Platform: macOS
Application: Arc Browser
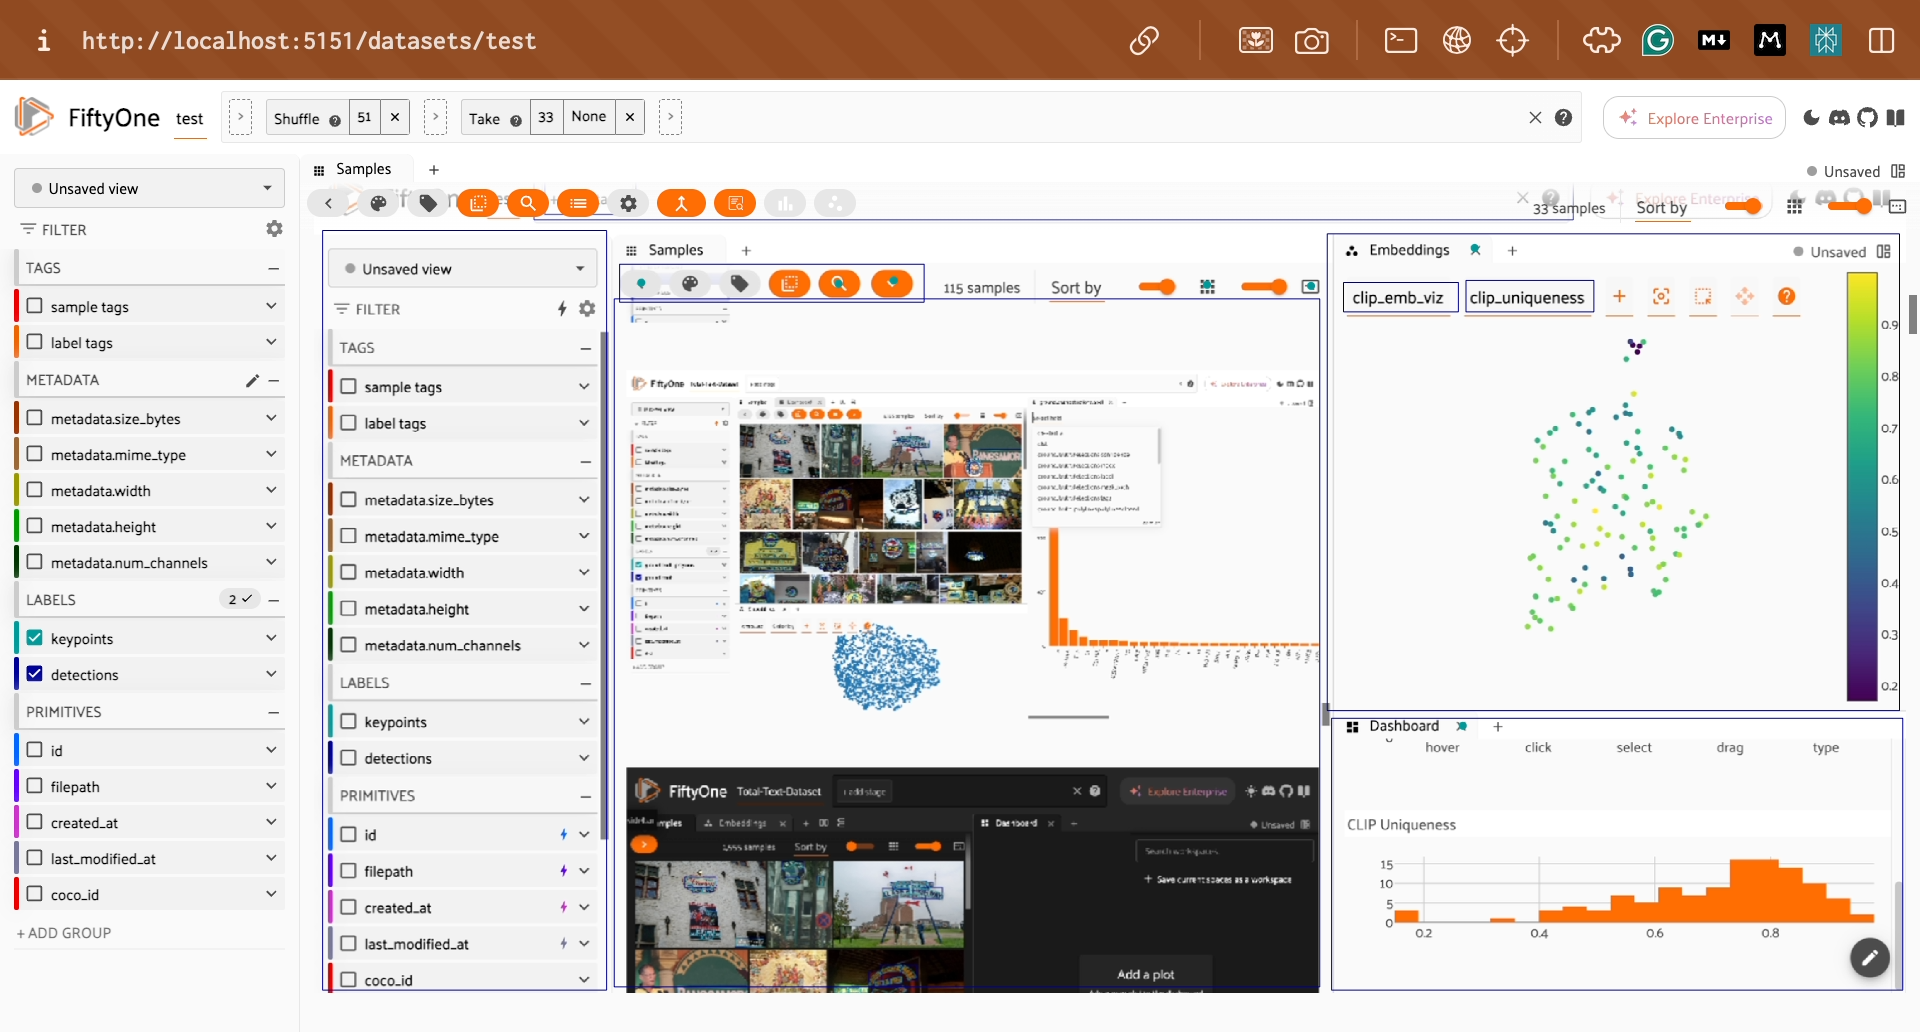
task_description: Open Sort by text similarity menu
action_type: click
element_info: Icon
steps_since_start: 1